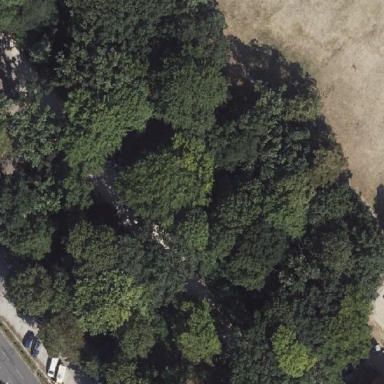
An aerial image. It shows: Mixed leaf woodland.